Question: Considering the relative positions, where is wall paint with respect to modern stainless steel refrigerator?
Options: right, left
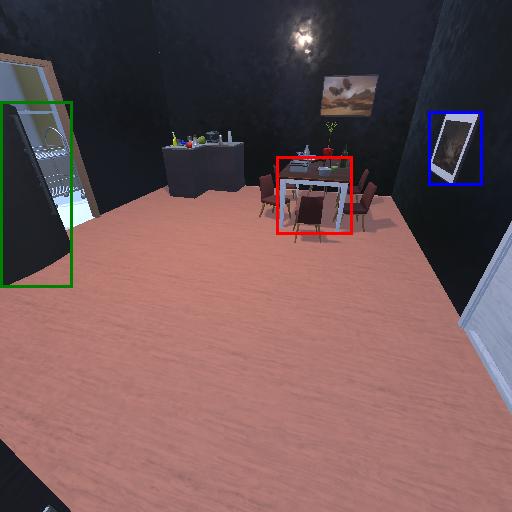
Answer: right